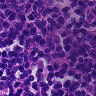
Metastatic tissue present: no